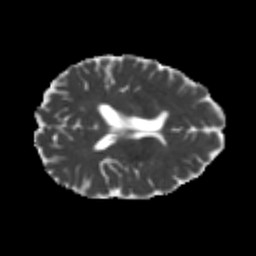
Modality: MD
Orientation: axial
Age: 22
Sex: male
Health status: healthy
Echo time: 0.074 s